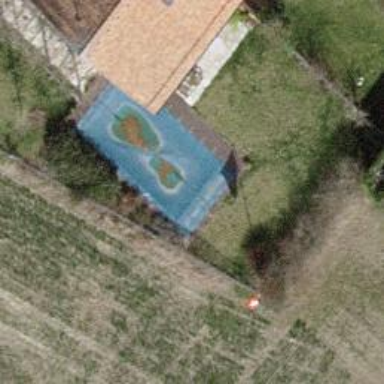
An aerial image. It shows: Swimming pool located in leisure land.